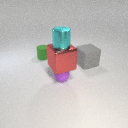
small green rubber cylinder to the left of large gray rubber cube